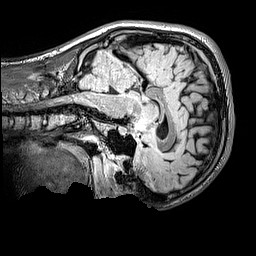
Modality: FLAIR
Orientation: sagittal
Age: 13
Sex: male
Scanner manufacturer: siemens
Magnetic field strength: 3 T
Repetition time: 5 s
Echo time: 0.388 s